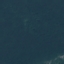
Land use / land cover: Forest